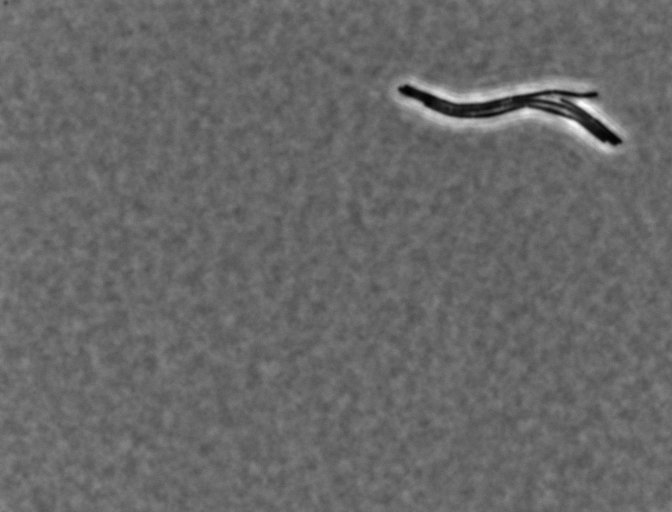
Bacillus subtilis